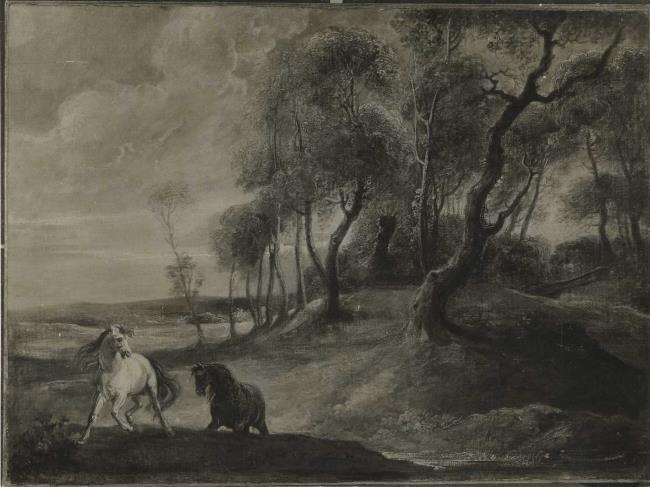
Title: Landscape with the rest on the flight to Egypt and several saints
Artist: James Ward (1769-1859)
Earliest date: 1784
Latest date: 1859
Genre: painting
Iconography: cattle
Keywords: Virgin and Child, Holy Family, saint, child, putto, sheep, in a landscape